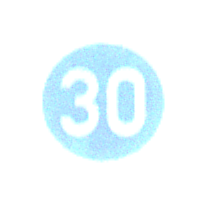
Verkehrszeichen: VorgeschriebeneMindestgeschwindigkeit
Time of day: SunriseSunset
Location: Outdoor (RoadRail)
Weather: Clear
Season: NotSpecified
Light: Natural